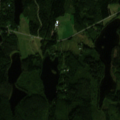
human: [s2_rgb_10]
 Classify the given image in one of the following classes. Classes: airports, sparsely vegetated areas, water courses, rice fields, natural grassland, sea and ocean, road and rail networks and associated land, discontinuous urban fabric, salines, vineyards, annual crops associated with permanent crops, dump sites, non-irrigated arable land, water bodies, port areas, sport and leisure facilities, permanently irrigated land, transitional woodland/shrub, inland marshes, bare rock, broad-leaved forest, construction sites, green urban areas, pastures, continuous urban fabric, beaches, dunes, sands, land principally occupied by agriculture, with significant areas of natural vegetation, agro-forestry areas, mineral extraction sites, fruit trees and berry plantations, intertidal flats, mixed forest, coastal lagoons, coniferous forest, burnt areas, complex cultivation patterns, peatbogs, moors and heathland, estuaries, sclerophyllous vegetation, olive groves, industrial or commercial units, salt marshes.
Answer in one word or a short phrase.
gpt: land principally occupied by agriculture, with significant areas of natural vegetation, coniferous forest, mixed forest, transitional woodland/shrub, water bodies